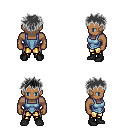
a pixel art fantasy rpg character, male body template, human, dark skin, blue vest, gold greaves, gray bedhead hairstyle, black shoes, four views (front, back, left, right), 2x2 character sprite sheet, small pixel art, hard edges, no anti-aliasing